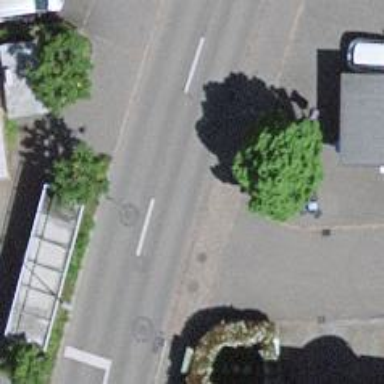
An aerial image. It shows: Bus stop with stop position for public transport.